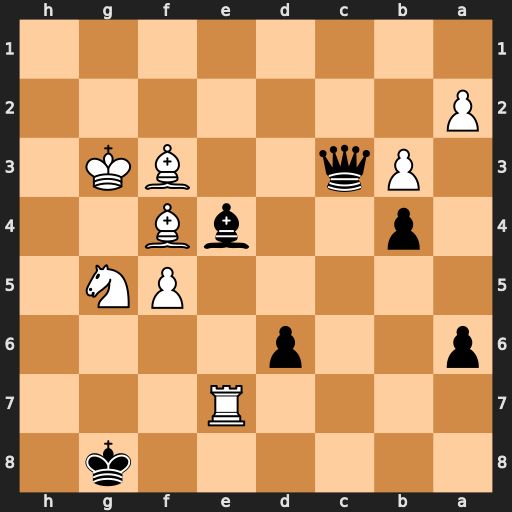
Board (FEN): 6k1/4R3/p2p4/5PN1/1p2bB2/1Pq2BK1/P7/8
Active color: b
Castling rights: -
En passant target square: -
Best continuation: Qe1+ Kg4 Bxf3+ Kxf3 Qxe7